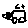
Label: car